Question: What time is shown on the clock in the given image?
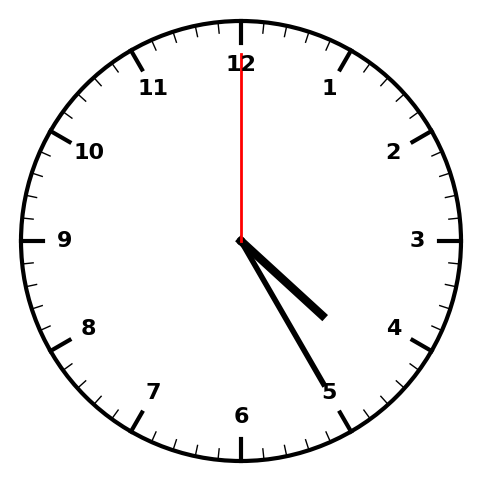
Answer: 04:25:00